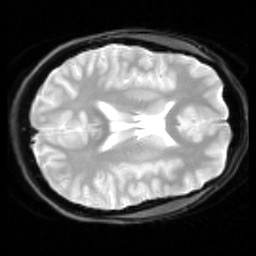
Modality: inplaneT2
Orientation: axial
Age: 22
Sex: female
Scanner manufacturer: siemens
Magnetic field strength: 2.894 T
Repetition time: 5 s
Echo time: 0.033 s